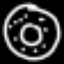
Label: donut